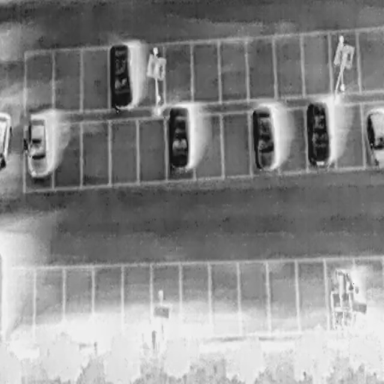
There are six Cars in the infrared image.